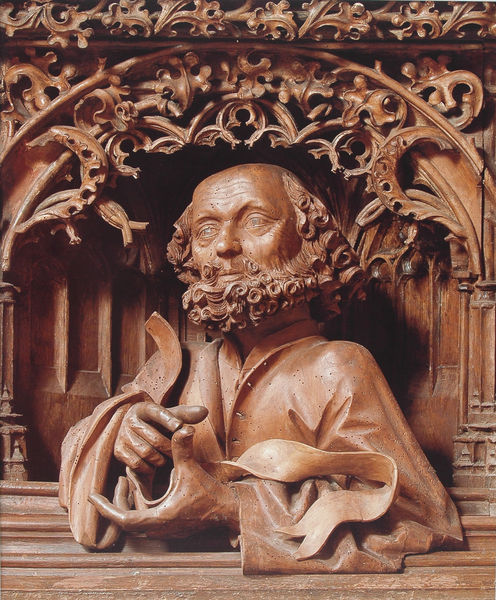
Titel: Hochaltar, Predella, Büste eines Propheten
Künstler: unbekannt
Standort: Lorch am Rhein
Institution: St. Martin
Schlagwörter: blätter, hand, kopf, laub, mann, schatten, umhang, ocker, blumen, braun, daumen, finger, frisur, geste, holz, licht, mund, nase, schmuck, stirn, säulen, blick, ornament, schleife, bart, hemd, jacke, augen, band, barock, bärtig, falten, kragen, mensch, rahmen, vollbart, bildnis, hände, porträt, kirche, figur, haare, mantel, pflanze, pflanzen, gotik, locken, schultern, ranken, skulptur, statue, relief, holzschnitt, wangen, bogen, rundbogen, schnurbart, zeigefinger, büste, glatze, pupillen, floral, ornamente, verzierung, stufen, faltenwurf, plastik, knöpfe, foto, fotografie, photographie, nische, halbglatze, altar, schnitzerei, girlanden, photo, verziert, halbrund, sims, wangenknochen, kraus, kraushaar, farbfoto, gotisch, blattwerk, baldachin, heiliger, schriftrolle, weinlaub, fresko, niesche, petrus, prophet, geschnitzt, schnitzen, schnitzwerk, stupsnase, erklären, arkanthus, bankd, altarfigur, krabben, spätgotik, spruchband, schnitz, schnitzaltar, skultur, schriftband, chorgestühl, apostel, heiligendarstellung, bläter, evangelist, knopflöcher, arkathus, aufzählung, reniassance, riemenschneider, holzschnitzerei, akne, blutaltar, fingernagel, heilig blut, heiligblutaltar, hold, kräuselhaar, schitzarbeit, tillmann, zählen, schitzwerk, händ, kahlkopf, schnitzarbeiten, ignaz günther, sakrales, arkanthusblätter, tillman, holzwurmlöcher, blatwerk, zählt